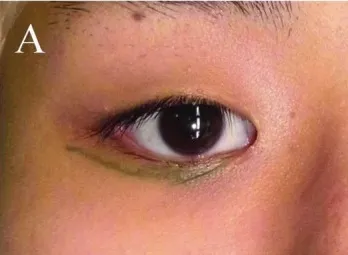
Operative findings. (a) The incision in the lower eyelid was made along the scar produced by the previous surgical procedure.
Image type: medical_photograph (other_medical_photograph)